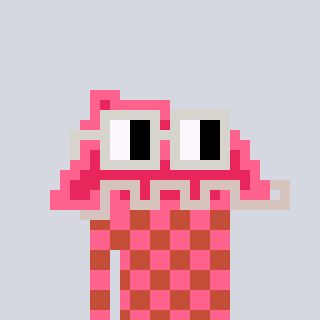
a pixel art character with square light gray glasses, a retainer-shaped head and a rust-colored body on a cool background